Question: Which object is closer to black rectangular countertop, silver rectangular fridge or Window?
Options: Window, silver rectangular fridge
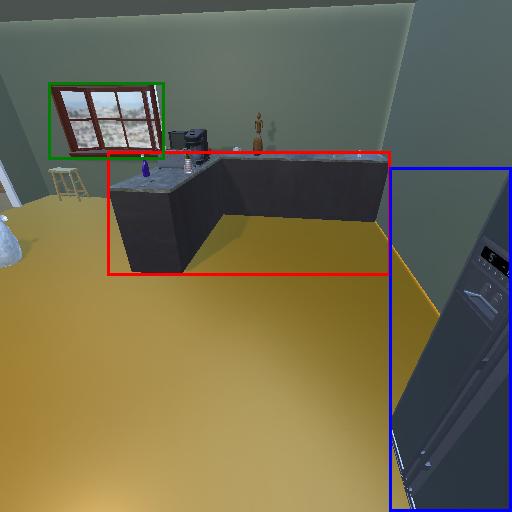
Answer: Window